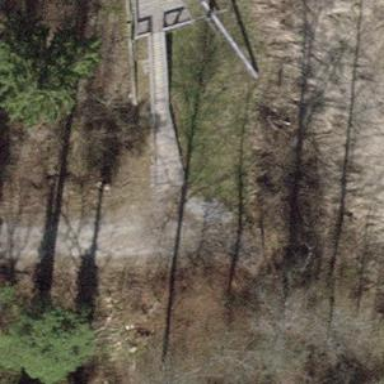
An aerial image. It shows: Compacted path road.